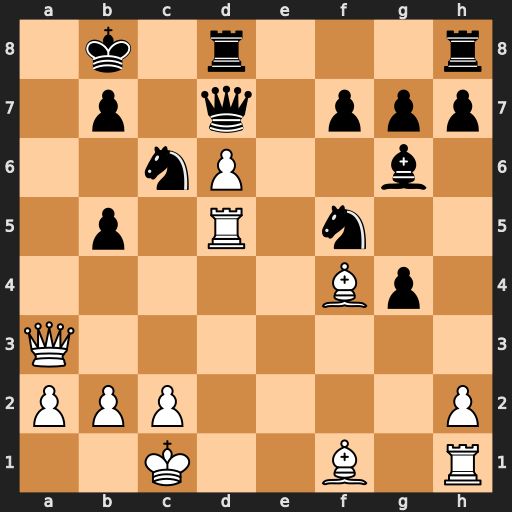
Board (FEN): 1k1r3r/1p1q1ppp/2nP2b1/1p1R1n2/5Bp1/Q7/PPP4P/2K2B1R
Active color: w
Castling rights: -
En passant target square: -
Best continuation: Bxb5 Nfd4 Rxd4 Nxd4 Bxd7